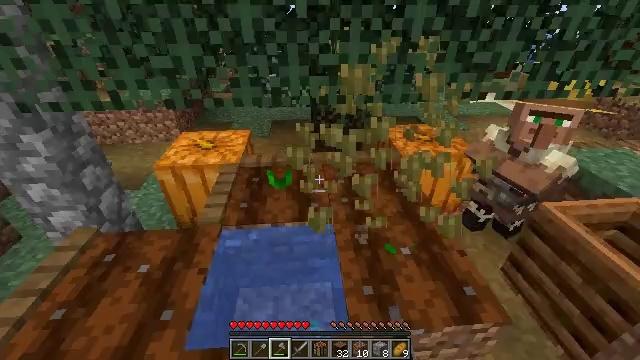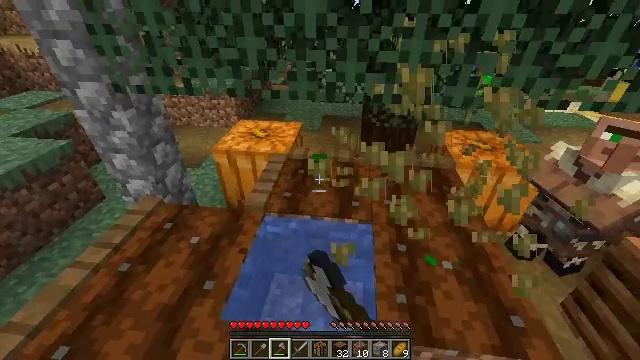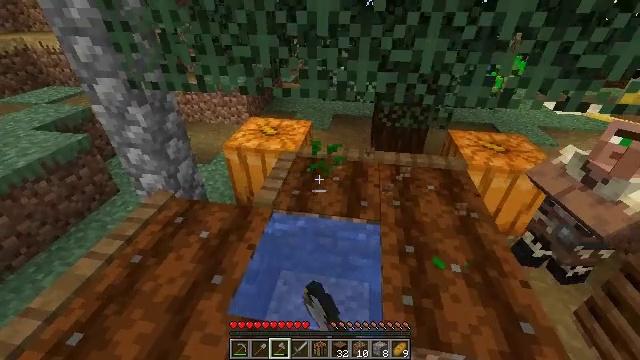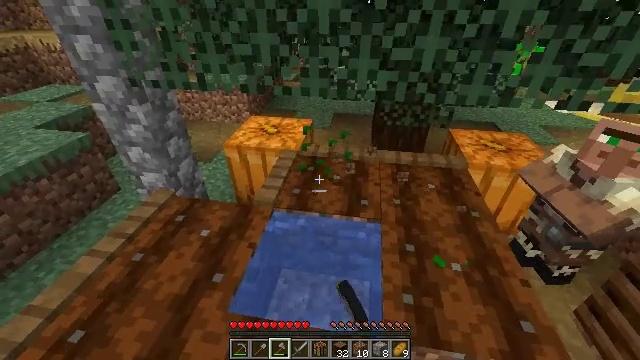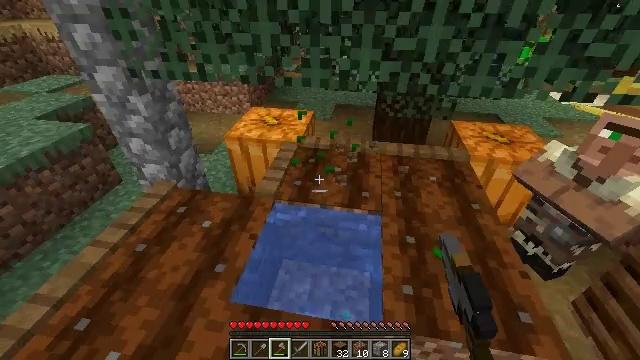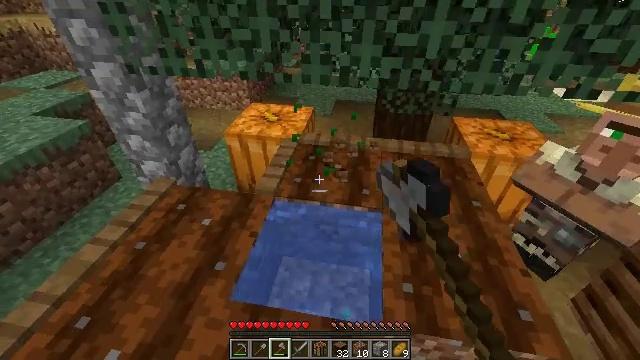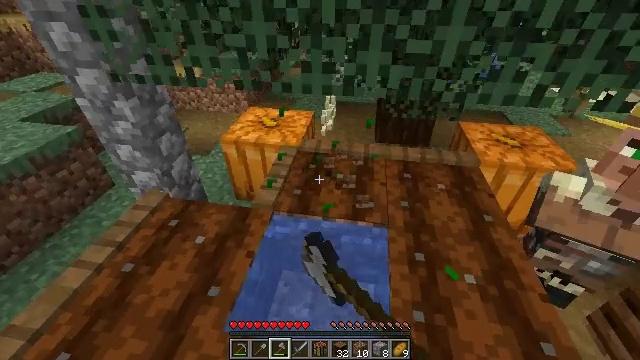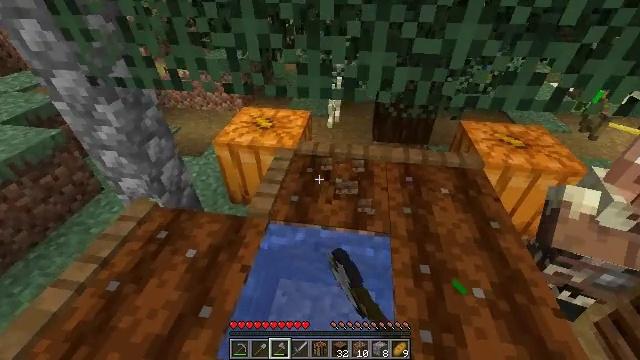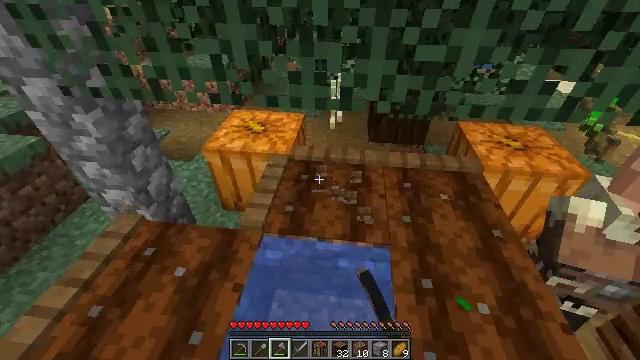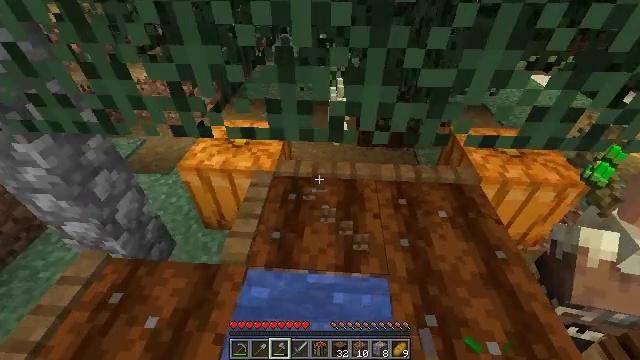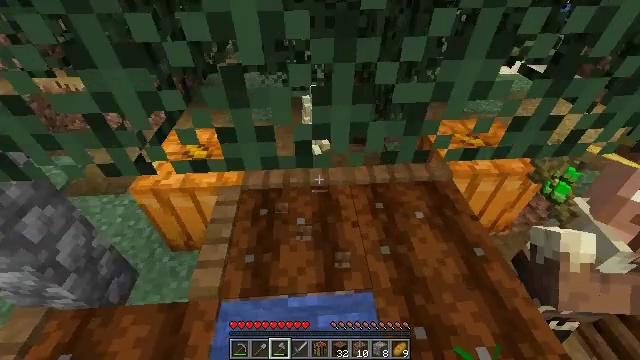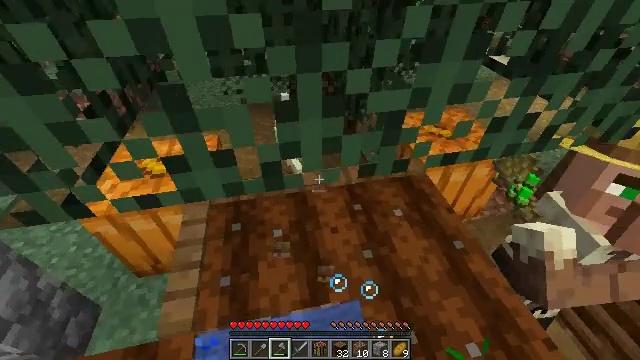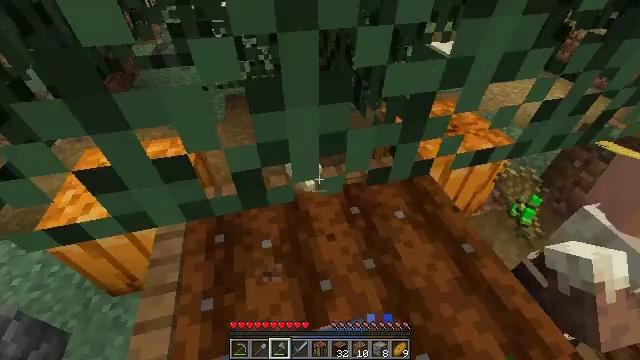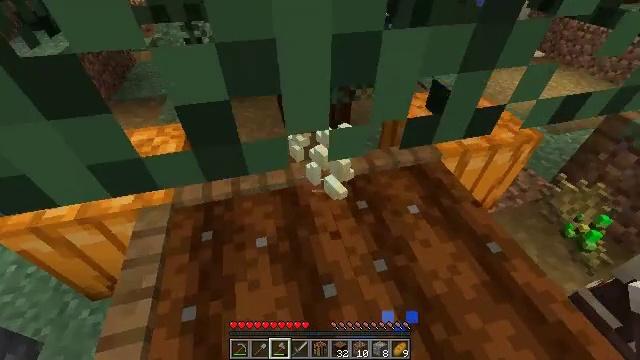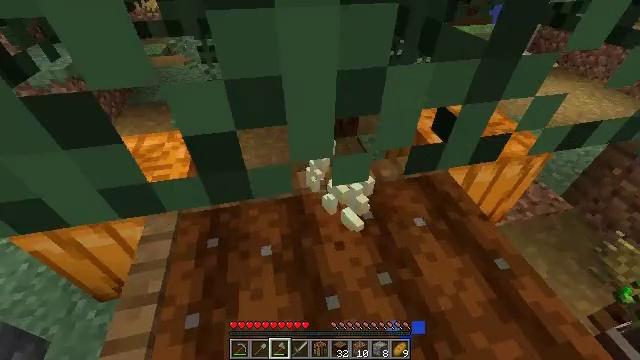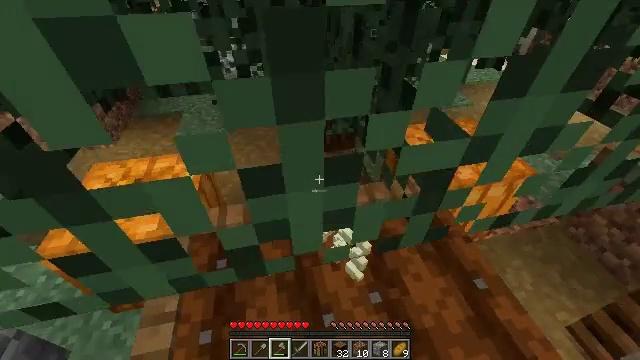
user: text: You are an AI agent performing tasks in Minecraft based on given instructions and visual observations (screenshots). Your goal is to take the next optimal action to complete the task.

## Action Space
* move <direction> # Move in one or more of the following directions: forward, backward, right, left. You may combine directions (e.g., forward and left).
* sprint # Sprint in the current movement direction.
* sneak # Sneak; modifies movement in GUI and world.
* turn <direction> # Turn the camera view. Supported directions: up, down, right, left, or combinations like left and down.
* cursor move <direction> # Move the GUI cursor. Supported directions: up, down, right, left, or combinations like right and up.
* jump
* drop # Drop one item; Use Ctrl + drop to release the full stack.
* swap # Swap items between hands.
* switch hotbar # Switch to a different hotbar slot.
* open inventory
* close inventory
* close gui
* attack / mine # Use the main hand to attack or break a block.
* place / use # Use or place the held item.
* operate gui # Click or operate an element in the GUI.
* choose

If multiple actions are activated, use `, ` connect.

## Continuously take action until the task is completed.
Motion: motion action
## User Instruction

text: Attack the pumpkin stem to gather it.
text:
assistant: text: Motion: turn left, attack / mine
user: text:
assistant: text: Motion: turn left, attack / mine
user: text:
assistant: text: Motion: attack / mine
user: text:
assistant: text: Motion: turn down, attack / mine
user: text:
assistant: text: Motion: move forward, attack / mine
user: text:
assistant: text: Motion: move forward, attack / mine
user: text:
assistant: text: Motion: move forward, attack / mine
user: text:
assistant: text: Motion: move forward, turn right
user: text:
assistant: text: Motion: move forward, turn right
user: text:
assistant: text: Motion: move forward, turn right and down
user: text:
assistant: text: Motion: move forward, turn right and down
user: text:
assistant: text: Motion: move forward, turn right
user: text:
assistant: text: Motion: move forward
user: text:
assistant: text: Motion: move forward, turn left and up
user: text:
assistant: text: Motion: no_op
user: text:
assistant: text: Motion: no_op
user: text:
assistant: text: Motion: turn left
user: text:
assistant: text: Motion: turn right and up
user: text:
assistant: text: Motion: turn right and up
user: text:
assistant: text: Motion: turn right and up
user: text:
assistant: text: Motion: turn right
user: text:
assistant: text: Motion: turn right and down
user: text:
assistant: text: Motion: turn right and down
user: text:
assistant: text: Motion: turn right and down
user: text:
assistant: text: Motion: turn right and down
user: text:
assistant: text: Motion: turn down
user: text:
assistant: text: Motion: no_op
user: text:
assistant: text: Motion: no_op
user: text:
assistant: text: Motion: no_op
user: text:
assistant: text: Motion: no_op